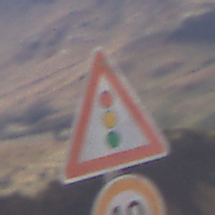
Verkehrszeichen: Lichtzeichenanlage
Zusatzzeichen unten: Geschwindigkeit10
Umgebung: Outdoor, Nature
Tageszeit: MorningAfternoon
Wetter: Clear
Licht: Natural
Jahreszeit: NotSpecified
Kontrast: HighContrast